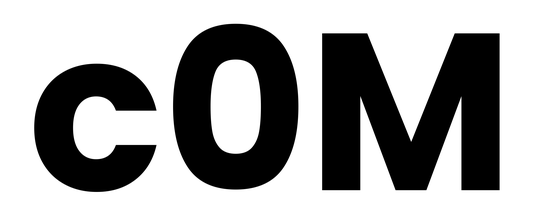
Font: Poppins-Bold